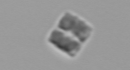
Label: Bacillariophyceae_morphotype1